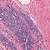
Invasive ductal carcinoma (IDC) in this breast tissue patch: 0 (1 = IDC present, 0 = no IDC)